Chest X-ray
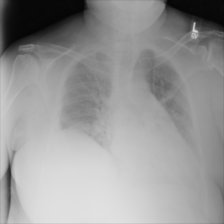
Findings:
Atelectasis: negative
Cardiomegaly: negative
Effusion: negative
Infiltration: negative
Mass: negative
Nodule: negative
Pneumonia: negative
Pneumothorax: negative
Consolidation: negative
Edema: negative
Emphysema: negative
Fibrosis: negative
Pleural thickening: negative
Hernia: negative